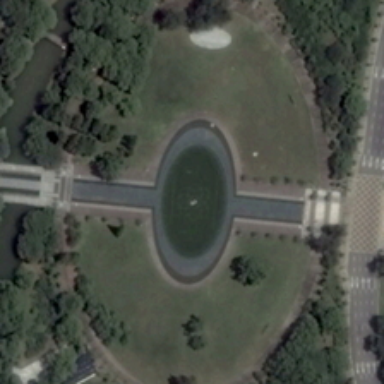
Many green trees are around an oval square with green meadows .